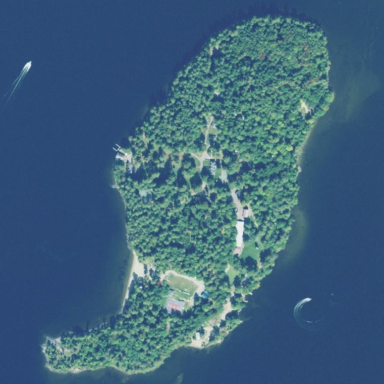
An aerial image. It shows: Islet.